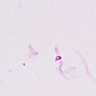
Metastatic tissue present: no